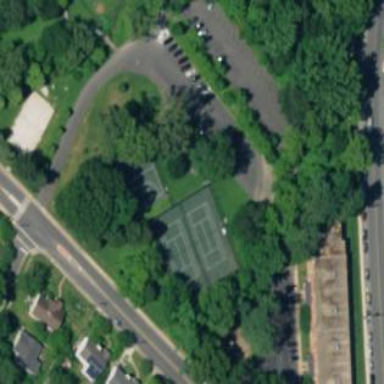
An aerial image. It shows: Tennis court on the leisure land pitch.